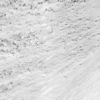
Label: not_dusty